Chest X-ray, PA view. Patient: 55 years old, sex M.
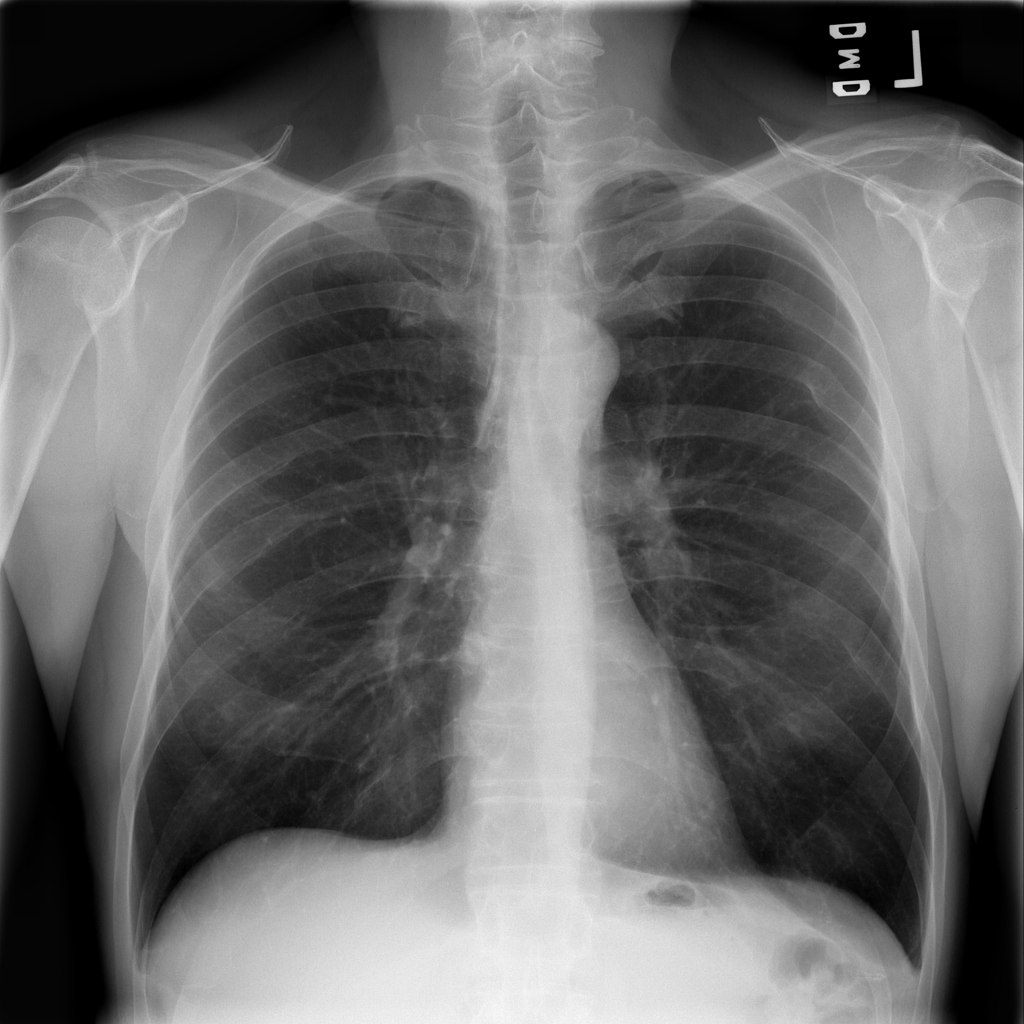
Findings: Mass